Aerial crown-view tile of a tropical tree (Barro Colorado Island, Panama), acquired 20241112:
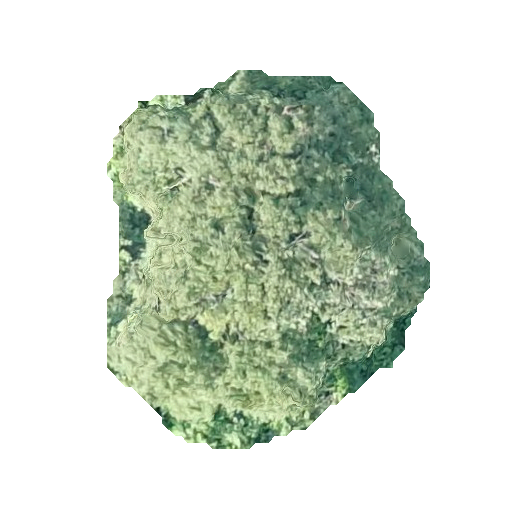
Species: Handroanthus guayacan
GBIF accepted scientific name: Handroanthus guayacan
Crown area: 145.111 m²